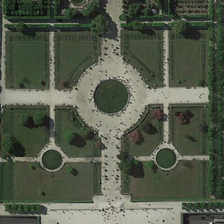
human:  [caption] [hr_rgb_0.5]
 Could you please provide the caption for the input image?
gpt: many people are in a square square with many green plants and a circle center .

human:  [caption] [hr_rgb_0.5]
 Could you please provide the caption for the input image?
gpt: many people are in a square square with many green plants and a circle center .

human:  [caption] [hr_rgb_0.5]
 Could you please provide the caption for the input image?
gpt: many people are in a square square with many green plants and a circle center .

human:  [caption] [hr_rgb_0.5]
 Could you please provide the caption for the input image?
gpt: many people are in a square square with many green plants and a circle center .

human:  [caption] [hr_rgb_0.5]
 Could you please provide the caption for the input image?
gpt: many people are in a square square with many green plants and a circle center .